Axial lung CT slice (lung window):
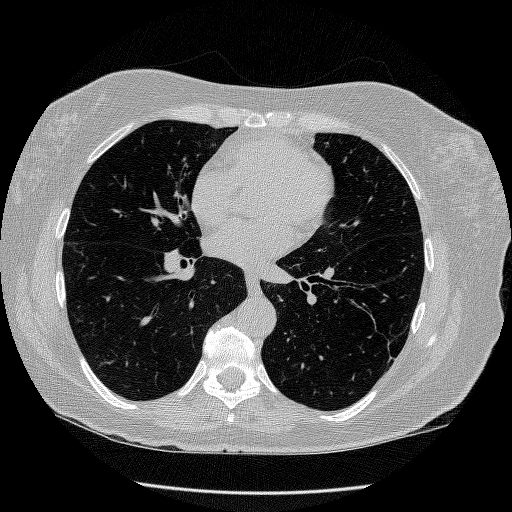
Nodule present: no